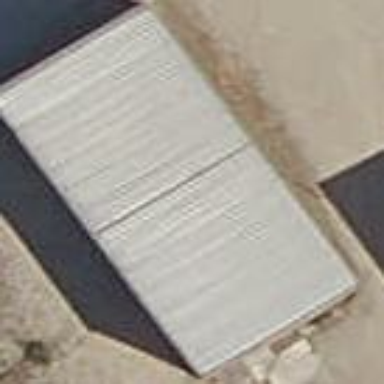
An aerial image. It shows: Shed building.